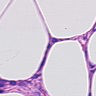
Metastatic tissue present: no